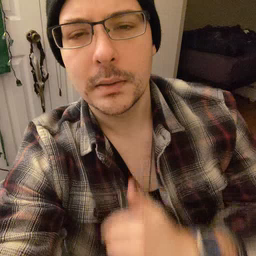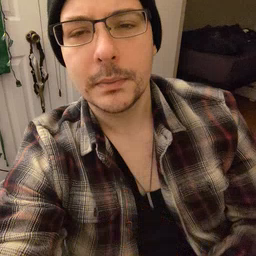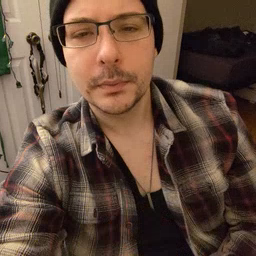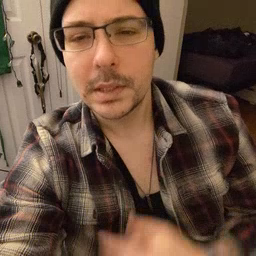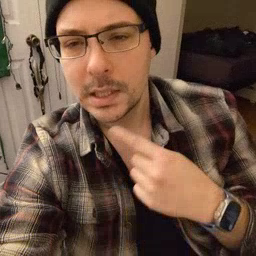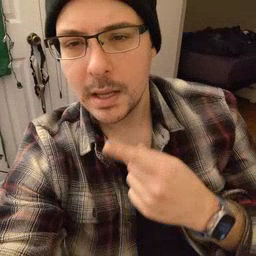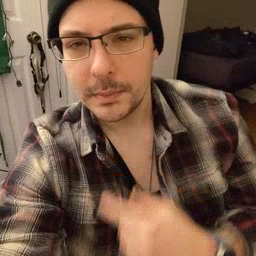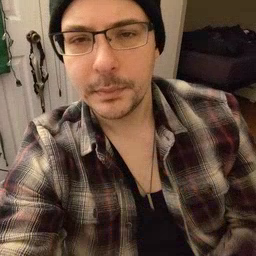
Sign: say